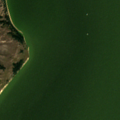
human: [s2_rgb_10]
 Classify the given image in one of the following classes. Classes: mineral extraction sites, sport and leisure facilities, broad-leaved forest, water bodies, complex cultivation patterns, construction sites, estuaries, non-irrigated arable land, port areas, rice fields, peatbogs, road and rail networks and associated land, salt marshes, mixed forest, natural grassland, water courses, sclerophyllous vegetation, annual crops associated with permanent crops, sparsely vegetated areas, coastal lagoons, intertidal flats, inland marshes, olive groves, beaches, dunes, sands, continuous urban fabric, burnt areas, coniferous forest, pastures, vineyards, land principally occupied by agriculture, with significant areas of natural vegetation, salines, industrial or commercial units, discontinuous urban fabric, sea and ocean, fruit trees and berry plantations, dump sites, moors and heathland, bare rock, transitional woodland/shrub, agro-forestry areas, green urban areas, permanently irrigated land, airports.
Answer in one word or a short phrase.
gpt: beaches, dunes, sands, coastal lagoons